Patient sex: F
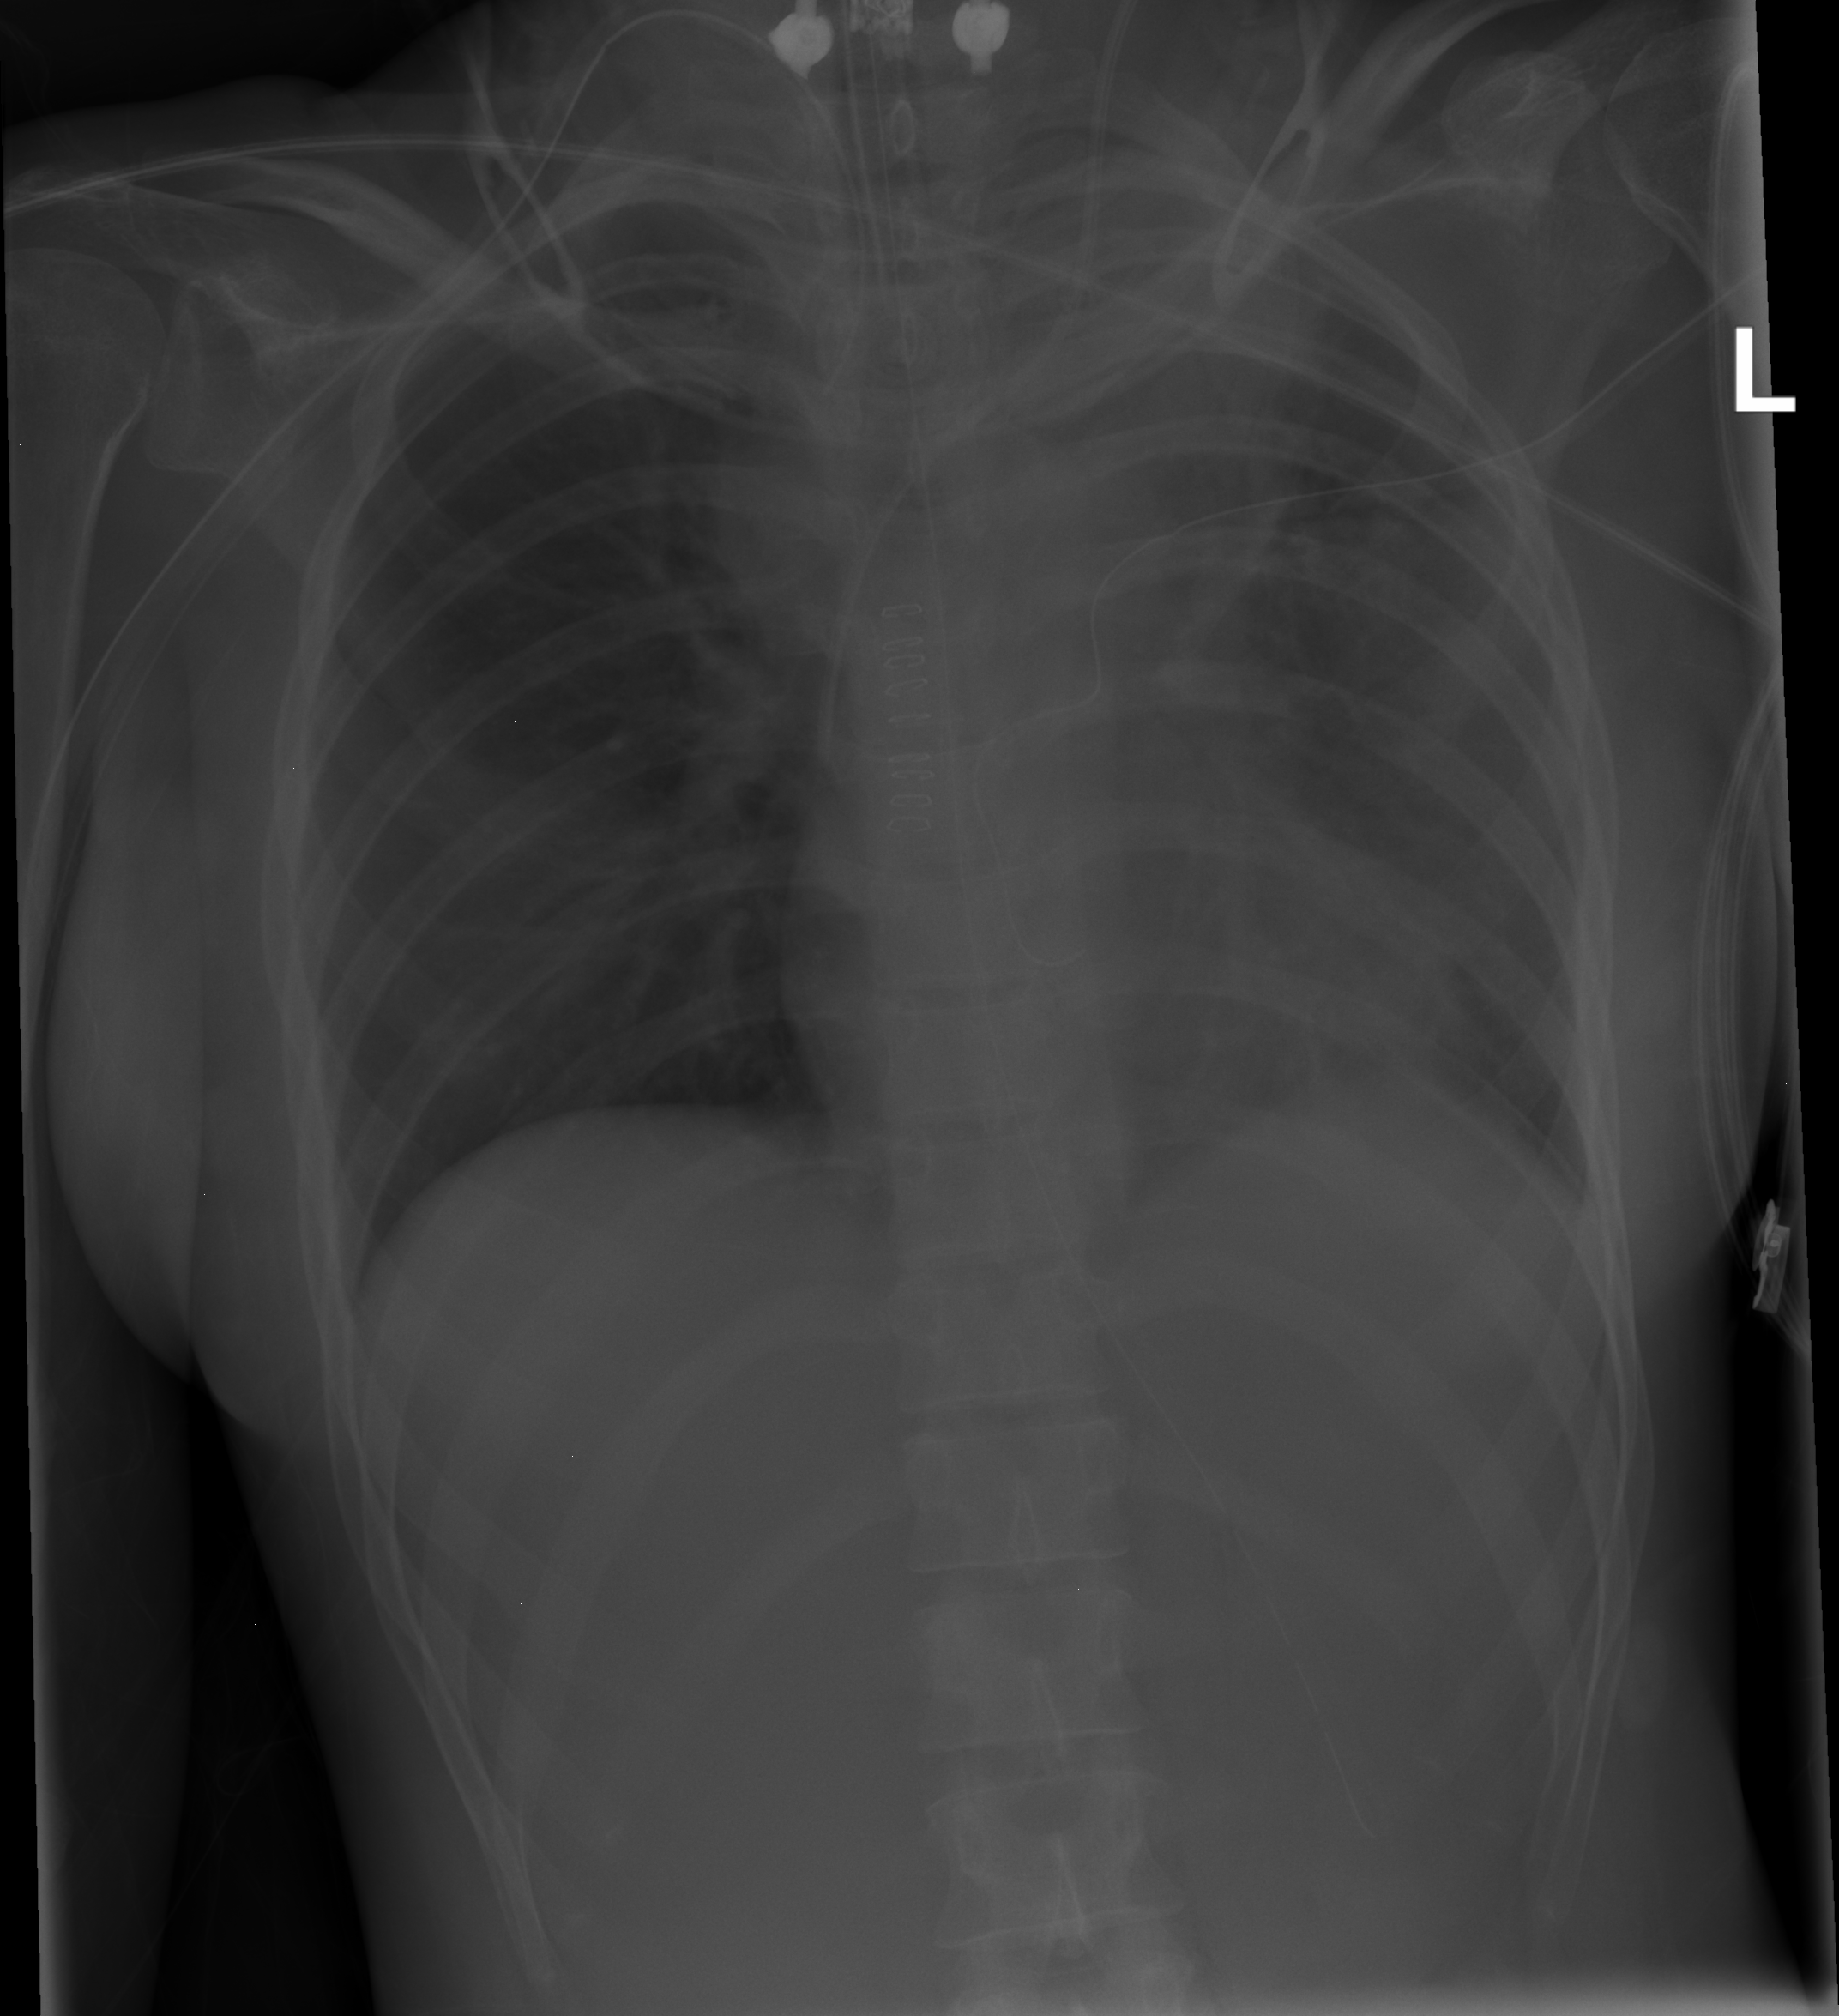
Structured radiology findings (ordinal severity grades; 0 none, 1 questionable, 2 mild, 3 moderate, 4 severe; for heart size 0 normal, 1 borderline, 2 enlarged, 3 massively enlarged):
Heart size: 0
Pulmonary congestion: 0
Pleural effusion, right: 0
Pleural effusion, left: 0
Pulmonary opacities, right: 0
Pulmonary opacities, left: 0
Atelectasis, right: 0
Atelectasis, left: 3